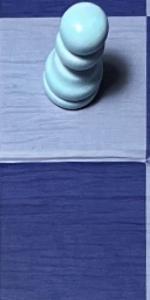
Label: Empty